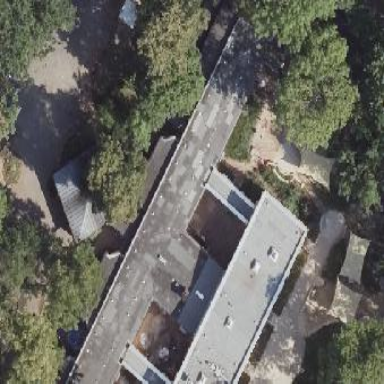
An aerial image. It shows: Kindergarten building.